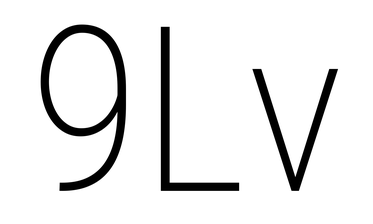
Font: Roboto_Condensed_ExtraLight